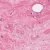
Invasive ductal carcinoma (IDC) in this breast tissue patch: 0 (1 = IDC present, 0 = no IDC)